Question: I am trying to implement something similar to facebook/twitter feature which is showing a list of users when you add "@" sign. My problem is i don't know how to implement this kind of pop out or floating view . is it dialog or fragment ?

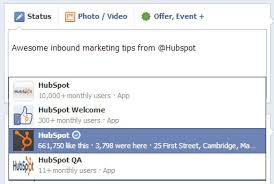
Answer: There is something known as <URL> in android which could solve your problem. I have given a example below like how you can initiate it. Create your own listadapter and row xml file. Then pass it to the popup.setAdapter like how you handle the normal list in android.
'''
private void initiatePopupWindow(View anchor) {
try {
Display display = ((WindowManager) getSystemService(Context.WINDOW_SERVICE)).getDefaultDisplay();
ListPopupWindow popup = new ListPopupWindow(this);
popup.setAnchorView(anchor);
popup.setWidth((int) (display.getWidth()/(1.5)));
popup.setAdapter(new CustomAdapterForService(getApplicationContext(), R.layout.rowforservice, listCity));
popup.setOnItemClickListener(new OnItemClickListener() {
@Override
public void onItemClick(AdapterView<?> arg0, View view, int position, long id3) {
//do what you need to do when you click on a popup list item
}
});
popup.show();
} catch (Exception e) {
e.printStackTrace();
}
}
'''
Finally from where every you need to call it, call it with an Anchor. The anchor is the view, may be button or image or something from where you need to popup the list. Just like this.
'''
initiatePopupWindow(yourOwnView)
'''
This works for me. If any problem feel free to ask. Thanks.